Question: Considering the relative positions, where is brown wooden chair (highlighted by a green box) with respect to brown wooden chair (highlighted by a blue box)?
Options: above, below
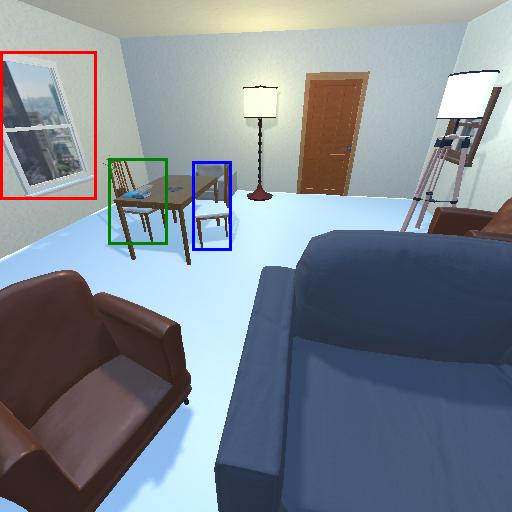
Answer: above